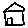
Label: house